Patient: sex F, age 68
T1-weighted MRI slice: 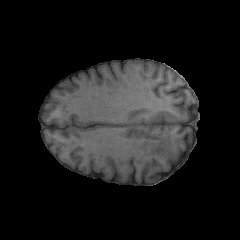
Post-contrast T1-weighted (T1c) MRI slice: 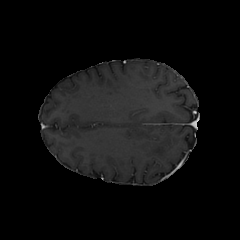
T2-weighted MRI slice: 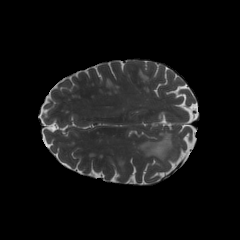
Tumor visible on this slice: yes
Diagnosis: Glioblastoma, IDH-wildtype
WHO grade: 4